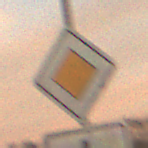
Verkehrszeichen: Vorfahrtsstrasse
Zusatzzeichen unten: VerlaufVorfahrtsstrasse5
Umgebung: Outdoor, Nature
Tageszeit: SunriseSunset
Wetter: PartlyCloudy
Licht: Natural
Jahreszeit: NotSpecified
Kontrast: LowContrast